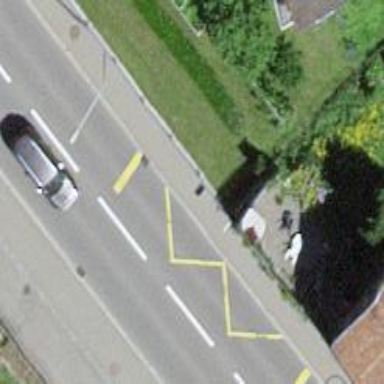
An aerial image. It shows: Bus stop with platform for public transport.